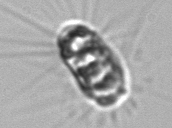
Label: Corethron_hystrix